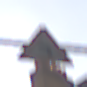
Verkehrszeichen: KurveLinks
Umgebung: Outdoor, Urban
Tageszeit: MorningAfternoon
Wetter: Overcast
Licht: Natural
Jahreszeit: NotSpecified
Kontrast: LowContrast